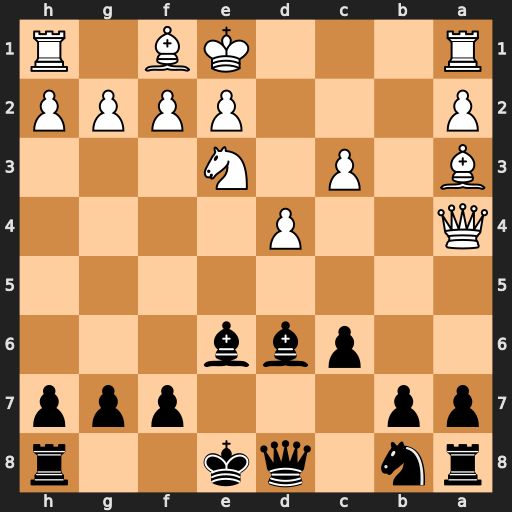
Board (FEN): rn1qk2r/pp3ppp/2pbb3/8/Q2P4/B1P1N3/P3PPPP/R3KB1R
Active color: b
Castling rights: KQkq
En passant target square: -
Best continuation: b5 Qc2 Bxa3